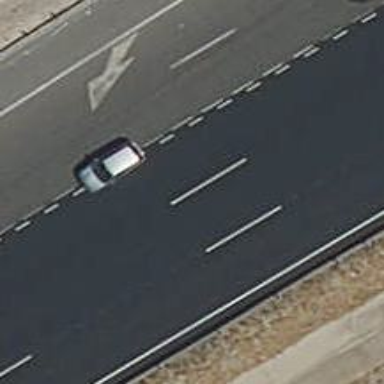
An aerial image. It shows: View of motorway.